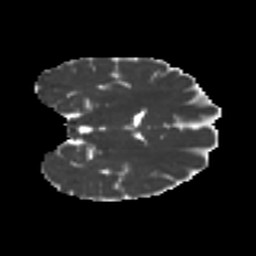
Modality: MD
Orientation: coronal
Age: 41
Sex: female
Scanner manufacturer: ge
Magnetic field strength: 3 T
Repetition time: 7.8 s
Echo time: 0.0606 s